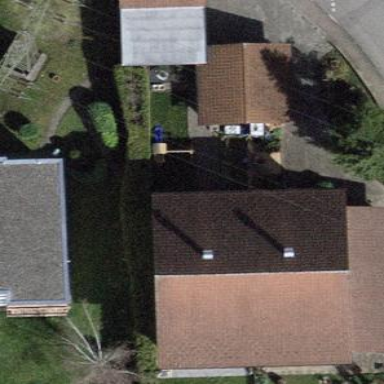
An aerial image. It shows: Terrace building.